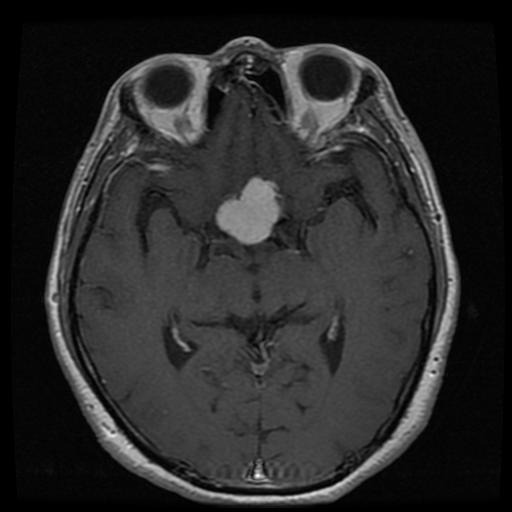
Label: meningioma